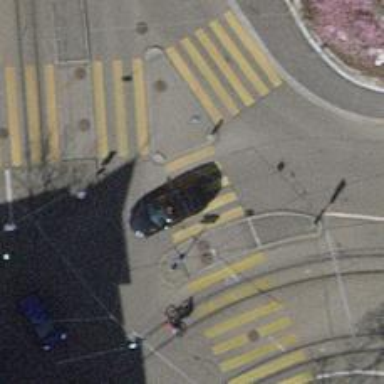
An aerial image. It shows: Uncontrolled zebra crossing with notable zebra markings.